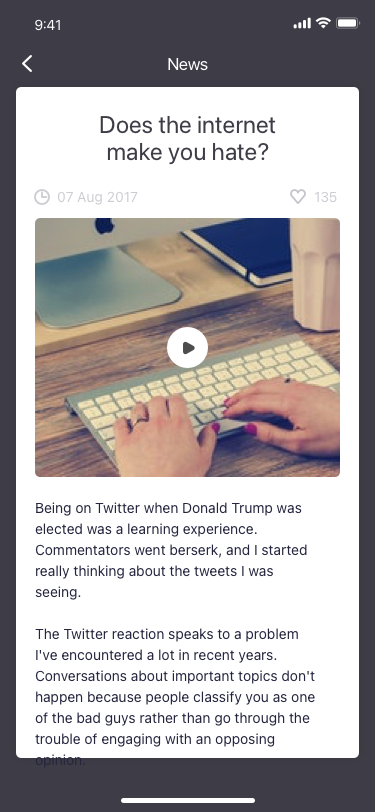
Text in this UI design:
News
135
Being on Twitter when Donald Trump was elected was a learning experience. Commentators went berserk, and I started really thinking about the tweets I was seeing.

The Twitter reaction speaks to a problem I've encountered a lot in recent years. Conversations about important topics don't happen because people classify you as one of the bad guys rather than go through the trouble of engaging with an opposing opinion.
Does the internet make you hate?
07 Aug 2017